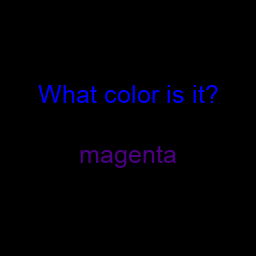
Color: indigo
Color name shown: magenta
Background color: black
Question text color: blue